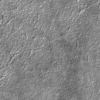
Label: not_dusty